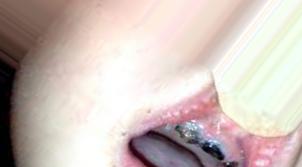
Condition: Caries